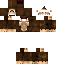
A male animal skin with medium skin, wearing brown long hair dressed in a blue hoodie and brown pants, featuring a closed mouth.